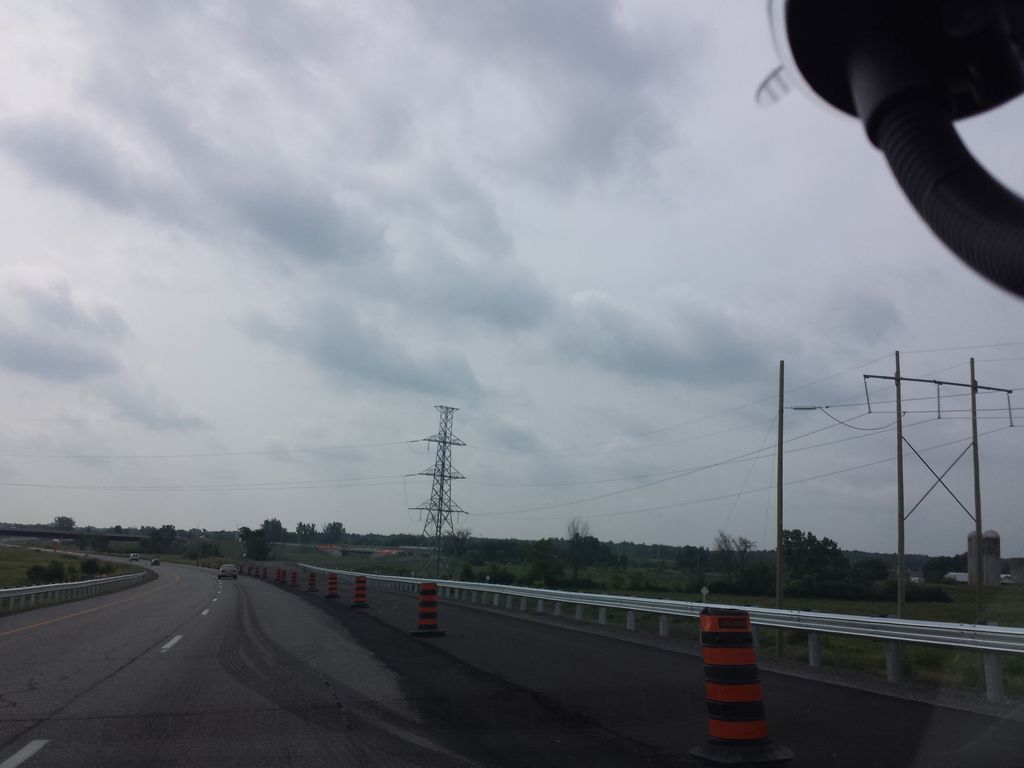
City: ottawa-gatineau